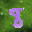
Label: 8